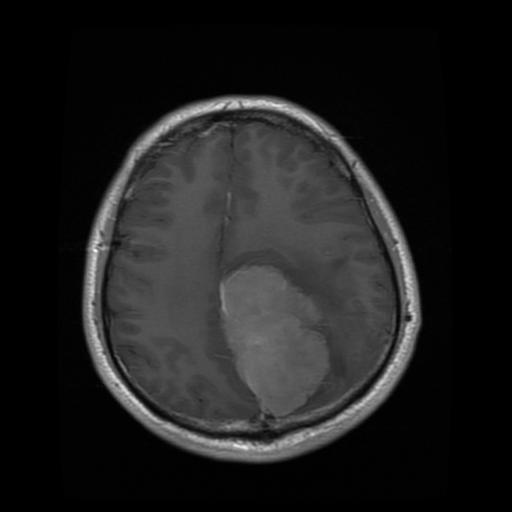
Label: meningioma